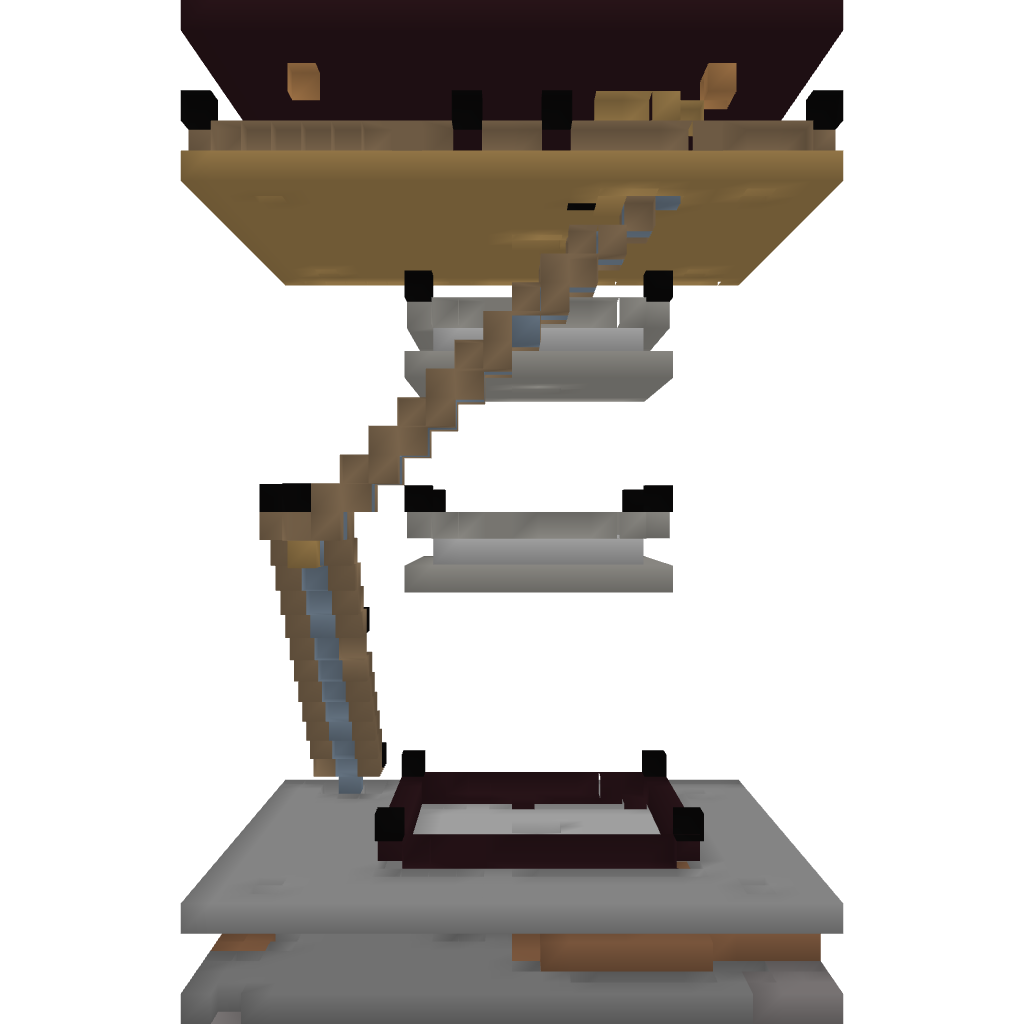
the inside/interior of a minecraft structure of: Multi-tier Pool House